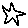
Label: star